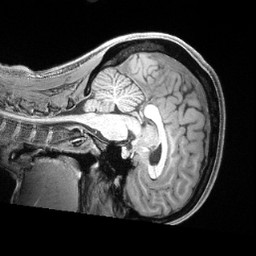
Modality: T1w
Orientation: sagittal
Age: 30
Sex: female
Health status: healthy
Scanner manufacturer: siemens
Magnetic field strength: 3 T
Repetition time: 2.4 s
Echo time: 0.00222 s